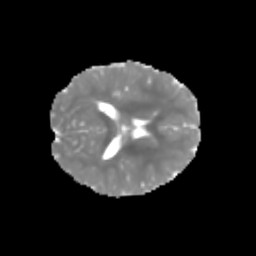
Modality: MD
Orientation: axial
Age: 8
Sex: male
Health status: healthy